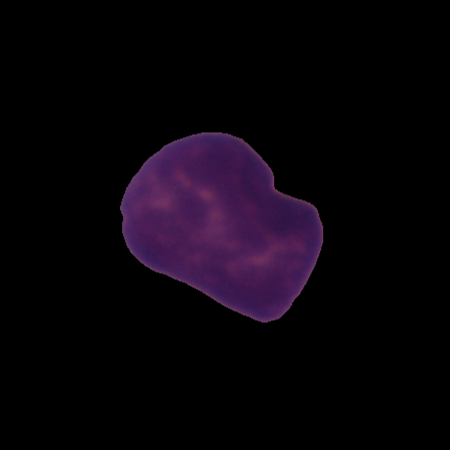
Label: healthy